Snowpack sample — Loveland Pass, Silver Plume, Colorado, USA (2/11/26, 12:00 PM MST)
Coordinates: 39.663, -105.886
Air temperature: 35 °F
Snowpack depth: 82 cm
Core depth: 30 cm
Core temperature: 28.4 °F
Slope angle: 13°, slope face: 12°
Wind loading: high
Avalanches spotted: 1
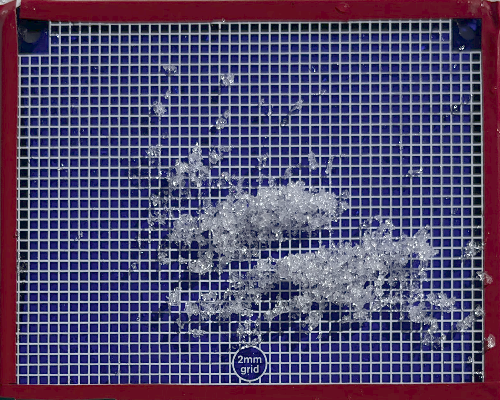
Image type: profile
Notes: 1 small avalanche spotted on the north side of the bowl, lots of wind loading